Interaction volume radius: 10 \u00c5
Interaction volume height: 15 \u00c5
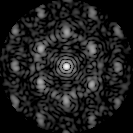
Disorder parameter: 0.5869